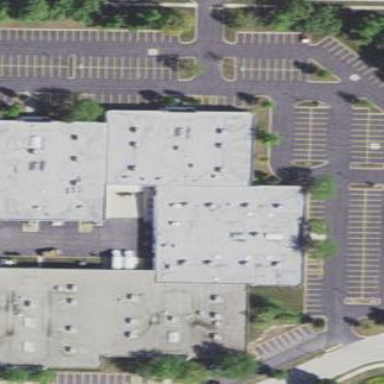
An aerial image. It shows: Commercial building.